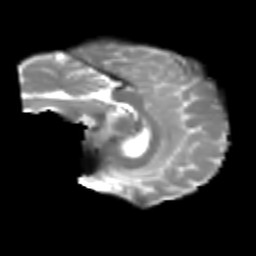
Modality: T2w
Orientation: sagittal
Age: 29
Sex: male
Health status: healthy